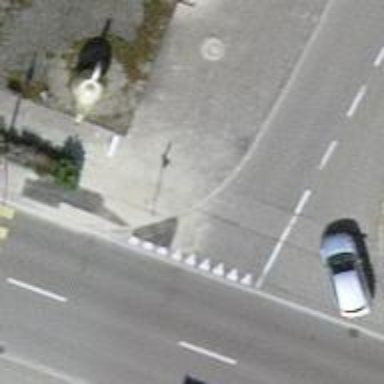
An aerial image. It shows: Unmarked road crossing.